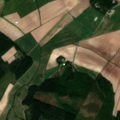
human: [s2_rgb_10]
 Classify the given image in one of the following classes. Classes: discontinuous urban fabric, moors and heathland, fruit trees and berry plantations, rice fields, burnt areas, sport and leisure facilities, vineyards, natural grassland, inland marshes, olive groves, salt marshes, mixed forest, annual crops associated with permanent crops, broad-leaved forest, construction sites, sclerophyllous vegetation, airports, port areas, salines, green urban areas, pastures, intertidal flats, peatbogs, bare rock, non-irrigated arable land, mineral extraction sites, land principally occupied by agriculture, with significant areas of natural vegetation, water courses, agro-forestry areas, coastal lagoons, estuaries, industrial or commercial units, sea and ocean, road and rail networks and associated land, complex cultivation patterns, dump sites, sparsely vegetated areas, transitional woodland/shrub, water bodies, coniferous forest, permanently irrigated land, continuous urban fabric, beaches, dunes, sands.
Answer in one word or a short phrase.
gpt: non-irrigated arable land, land principally occupied by agriculture, with significant areas of natural vegetation, coniferous forest, mixed forest, transitional woodland/shrub